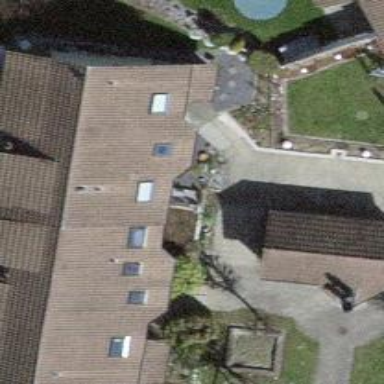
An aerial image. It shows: Residential building.